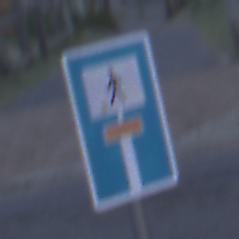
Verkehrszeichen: SackgasseFussgaengerDurchlaessig
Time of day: SunriseSunset
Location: Outdoor (Urban)
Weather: Overcast
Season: NotSpecified
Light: Natural